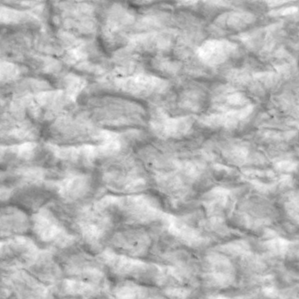
Label: non_frost